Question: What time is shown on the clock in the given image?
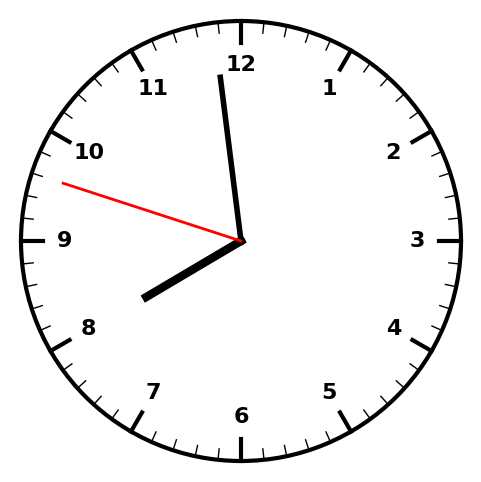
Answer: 07:58:48